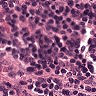
Metastatic tissue present: no